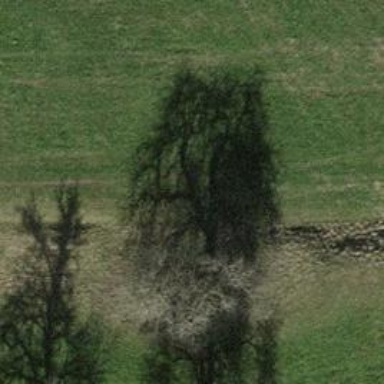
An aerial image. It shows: Beautiful tree in nature.